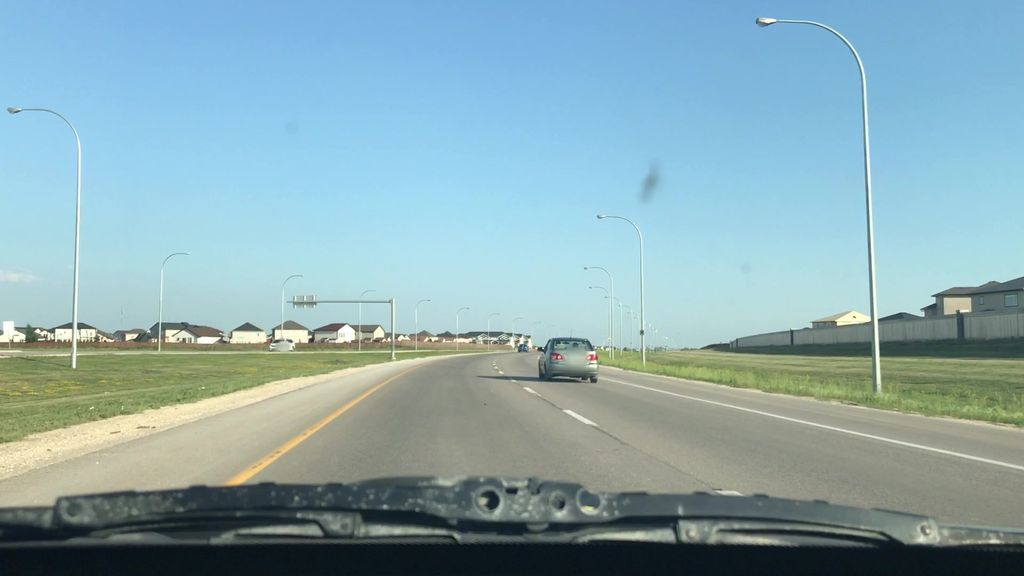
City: winnipeg